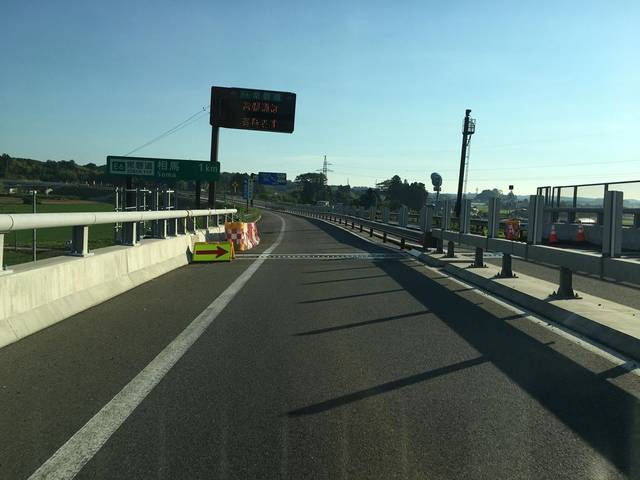
Region: Japan
Coordinates: 37.778, 140.901